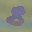
Label: 8